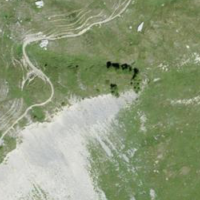
EUNIS habitat code: 23
Species observed at this site:
Hieracium villosum